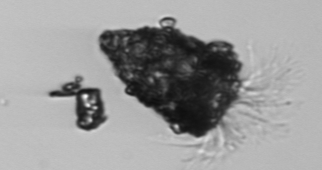
Label: Tintinnopsis